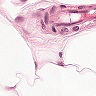
Metastatic tissue present: no